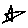
Label: star